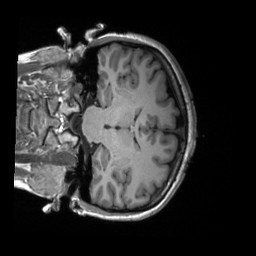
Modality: T1w
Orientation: coronal
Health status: healthy
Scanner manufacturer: siemens
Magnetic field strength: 3 T
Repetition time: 2.3 s
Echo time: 0.00228 s